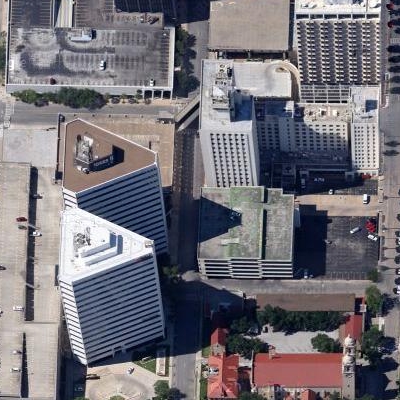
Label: Industry